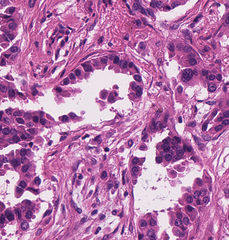
Tumor epithelial tissue: yes
Tumor-associated stroma tissue: yes
Normal tissue: no